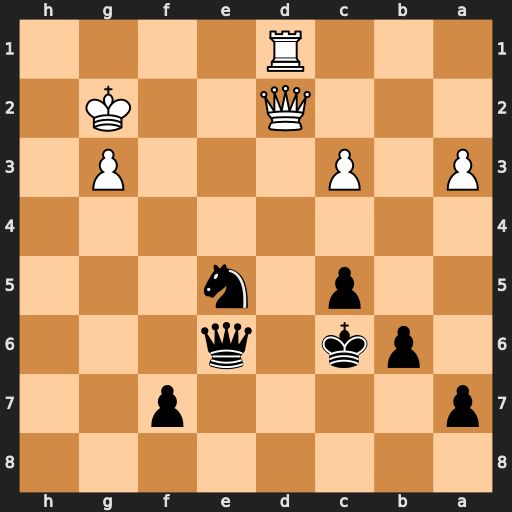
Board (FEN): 8/p4p2/1pk1q3/2p1n3/8/P1P3P1/3Q2K1/3R4
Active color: b
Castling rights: -
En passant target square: -
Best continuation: Nc4 Qd3 Ne3+ Kf2 Nxd1+